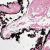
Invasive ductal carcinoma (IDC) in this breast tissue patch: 0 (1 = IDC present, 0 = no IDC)